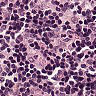
Metastatic tissue present: no